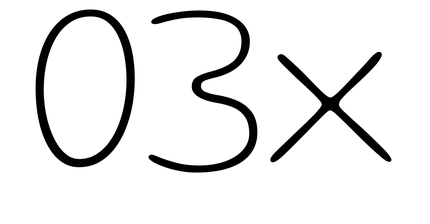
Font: Gluten_Thin